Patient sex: F
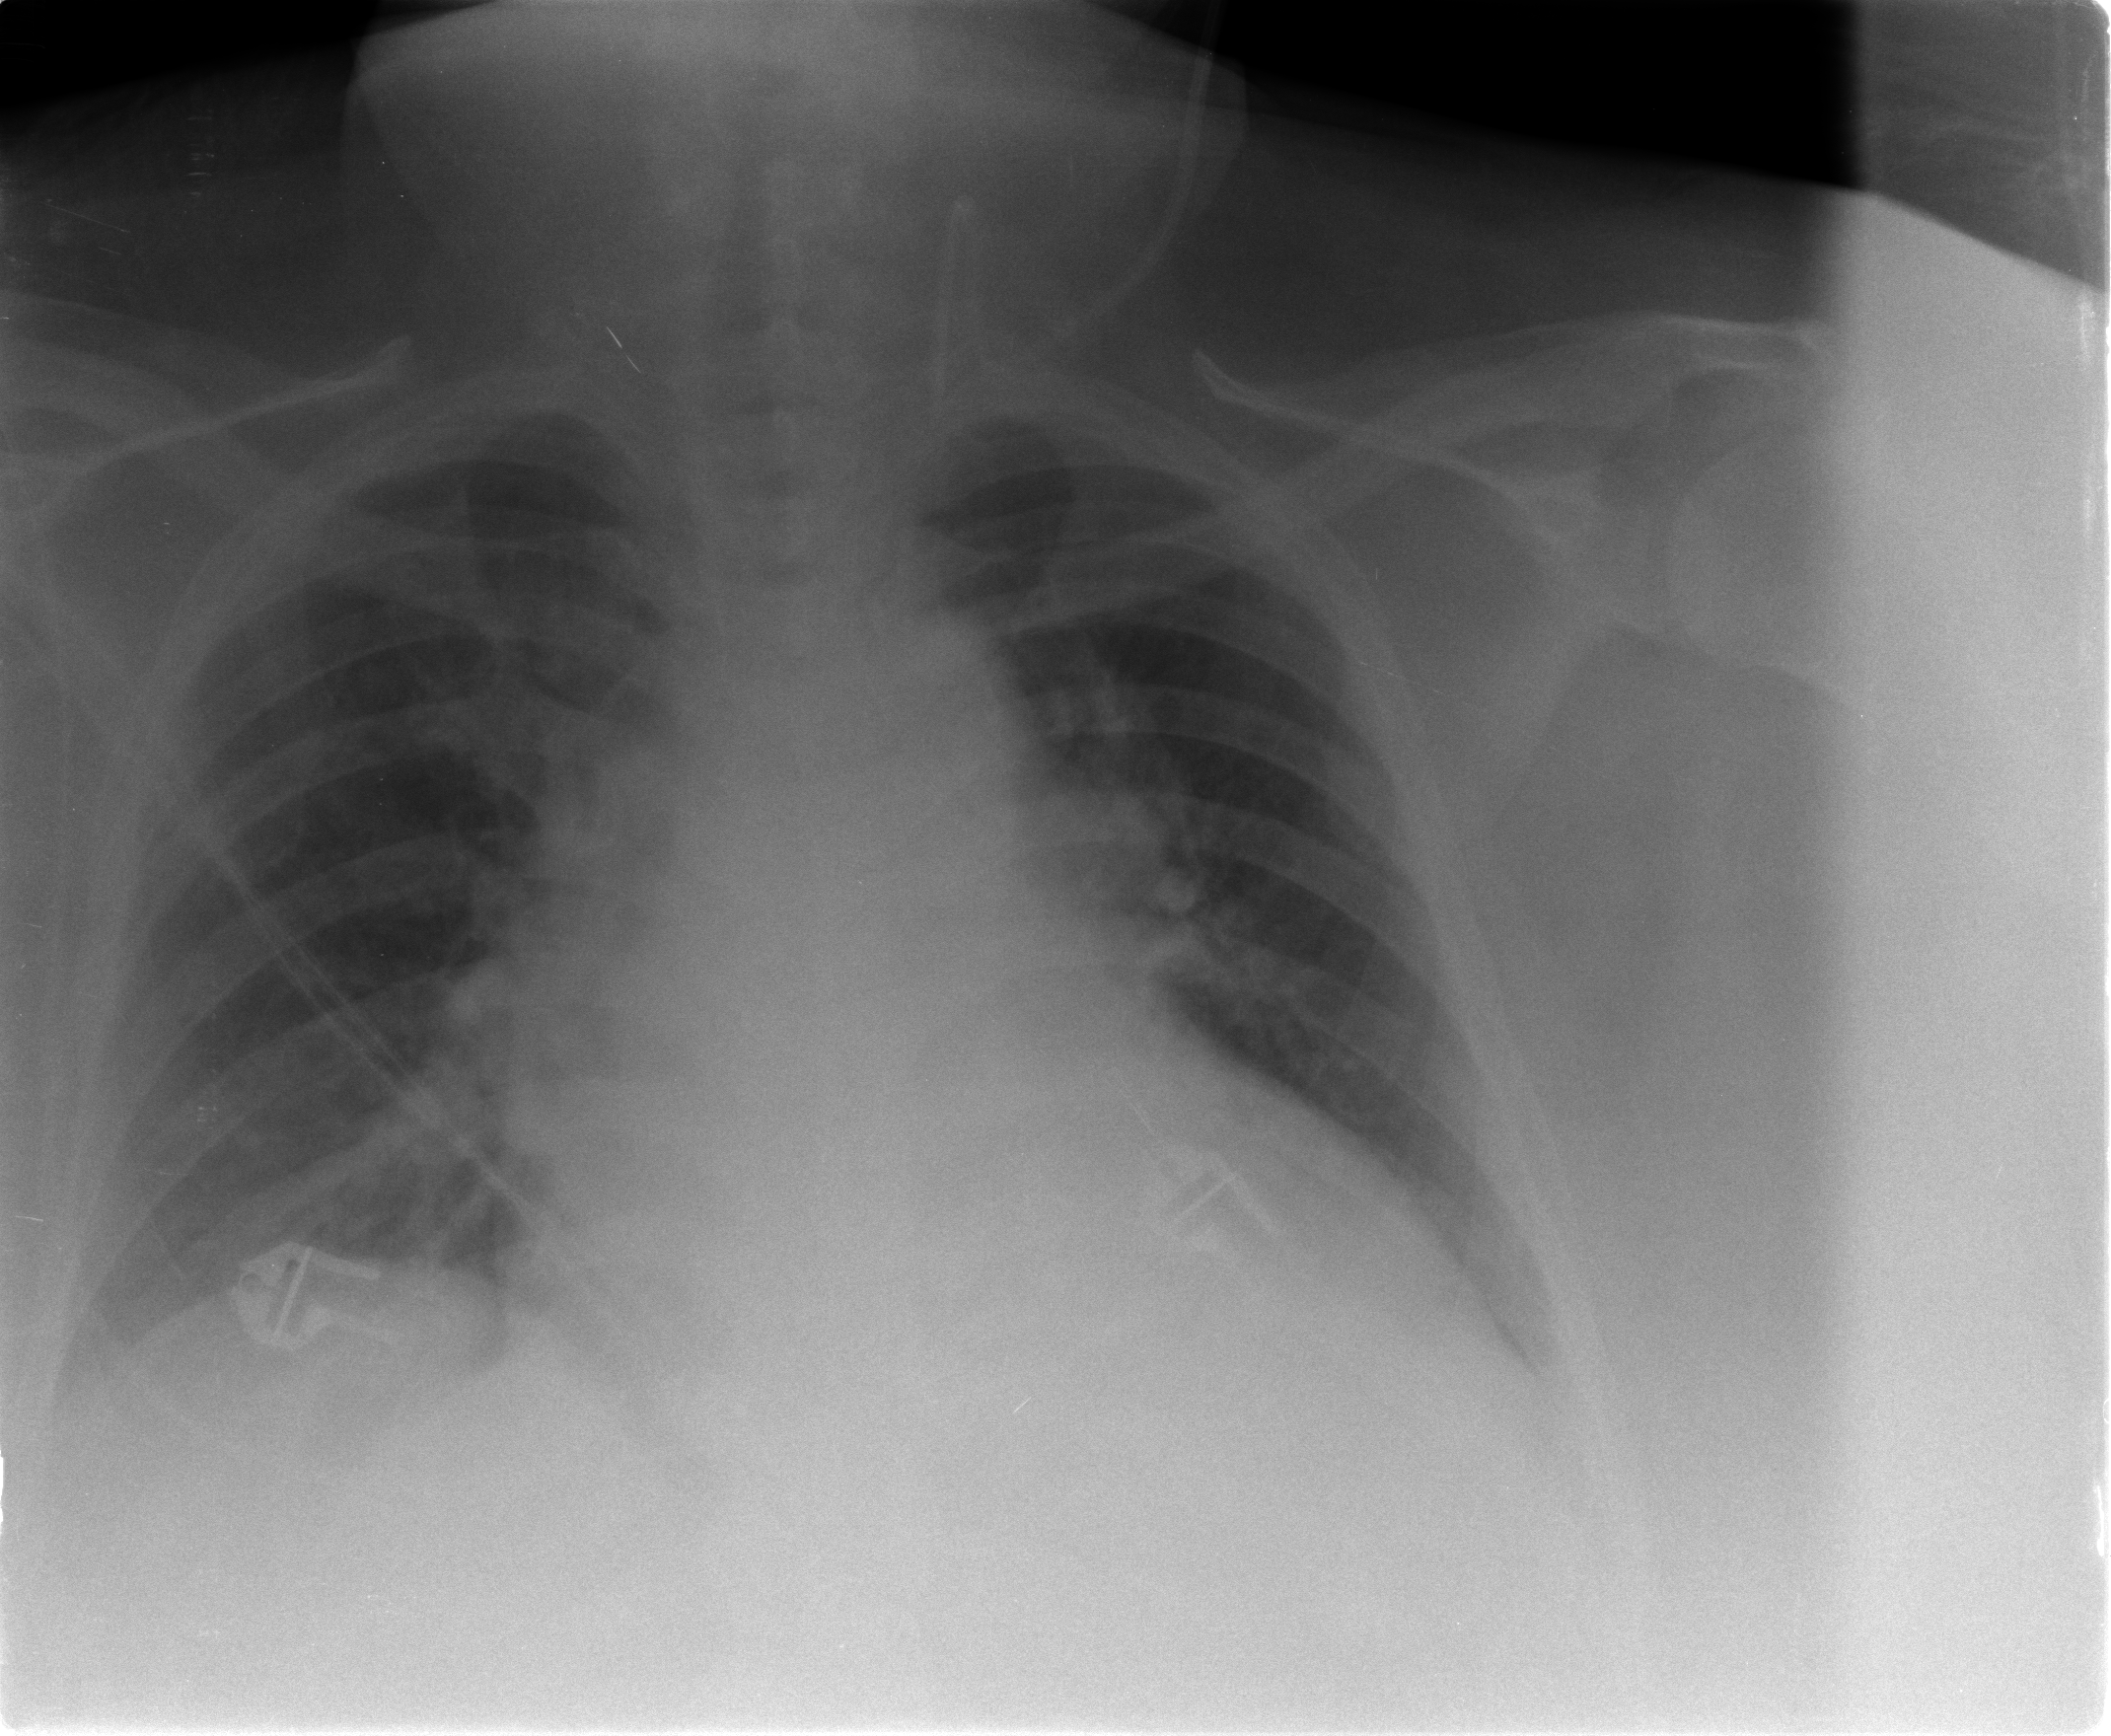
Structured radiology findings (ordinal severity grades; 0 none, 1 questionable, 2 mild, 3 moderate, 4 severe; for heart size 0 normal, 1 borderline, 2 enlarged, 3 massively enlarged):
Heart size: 2
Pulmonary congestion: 3
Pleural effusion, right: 0
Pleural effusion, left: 0
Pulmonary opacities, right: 0
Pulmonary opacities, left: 0
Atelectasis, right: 0
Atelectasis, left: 0